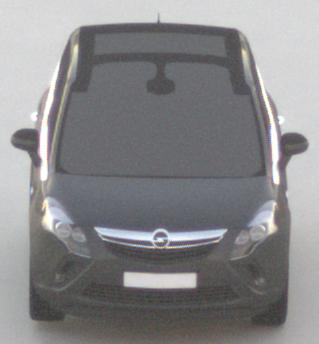
Make: Opel
Model: Zafira Tourer 1.8
Detailed model: Zafira (C) Tourer
Model produced from: 2012/01
Model produced until: 2015/06
Doors: 5
Color: gray
Road condition: dry road
Daytime: sunrise or sunset
Contrast: low contrast